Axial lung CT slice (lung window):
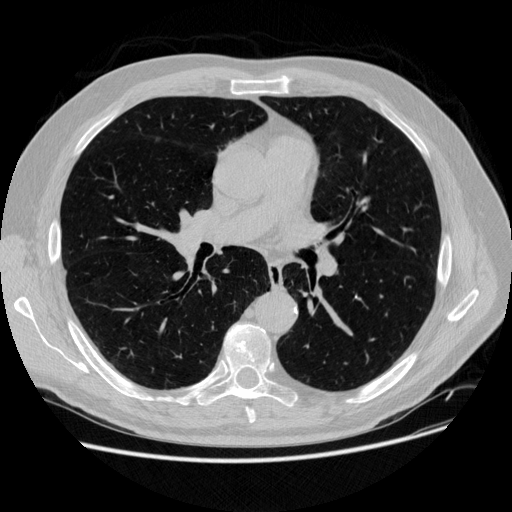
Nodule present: no